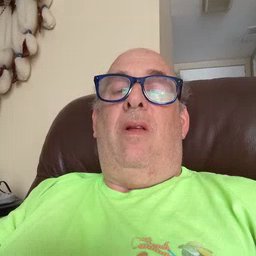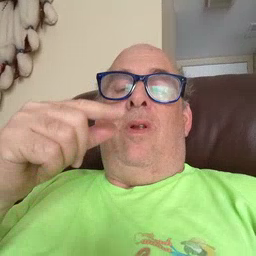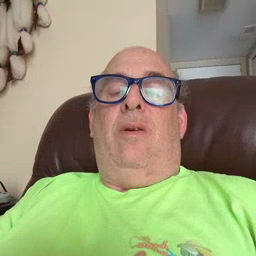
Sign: green